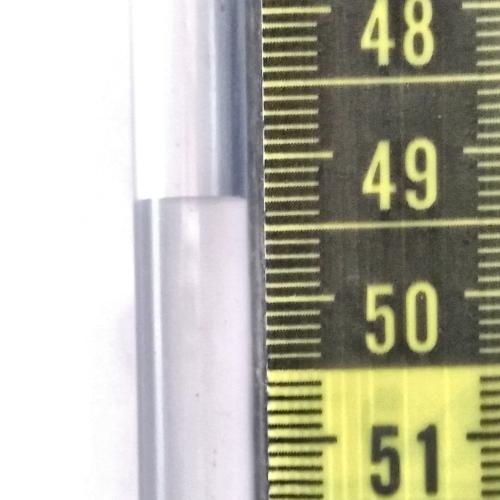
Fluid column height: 49.3 cm